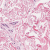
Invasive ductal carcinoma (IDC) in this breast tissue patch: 0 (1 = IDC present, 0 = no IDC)